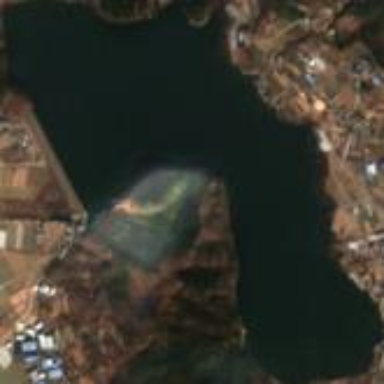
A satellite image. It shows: Reservoir of water.